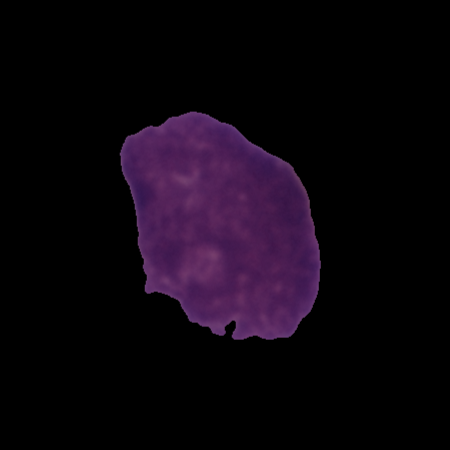
Label: healthy